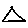
Label: triangle